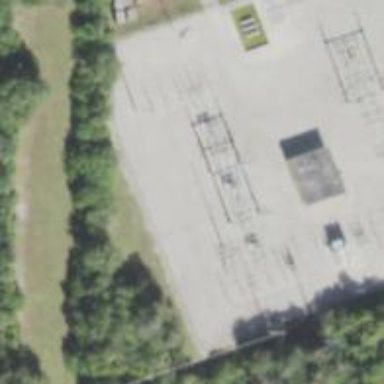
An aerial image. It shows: Switch used for power control.